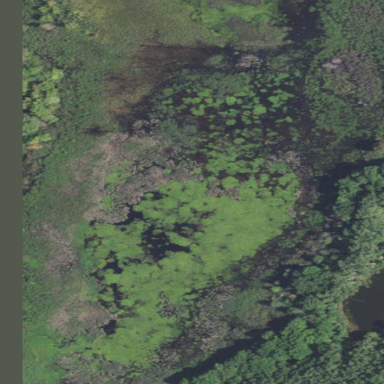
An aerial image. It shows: Fen wetland area.